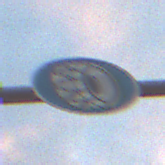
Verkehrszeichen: SchneekettenVorgeschrieben
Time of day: SunriseSunset
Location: Outdoor (Nature)
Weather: PartlyCloudy
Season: NotSpecified
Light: Natural